Question: I'm using the <URL> and wondering how I can pass in a parameter to resize the percentage font sizes and also hide the text of the second percentage.
'''
<%= pie_chart({"Watched" => 45.9, nil => 54.1}, :library => {:colors => ["#1ac6ff", "#ECECEB"], :legend => 'none', :fontSize => '35px'}) %>
'''
I was referencing <URL> and could hide both percentages by doing 'pieSliceText: 'none'' but couldn't figure out how to have that only apply to the second percentage. the fontSize parameter isn't resizing the font either. any suggestions?
I want the percentage text on the right side in blue side to be bigger, and the percentage text in left side to be hidden.

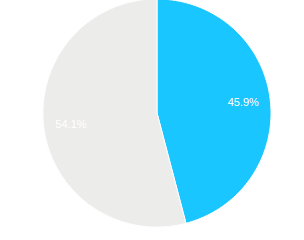
Answer: 'fontSize' has to be specified as a number. Try ':fontSize => 10', ':fontSize => 20', etc, for making the percentage text on the right side in blue side to be bigger.
Doesn't look like it is possible to completely hide one of the percentage text while displaying another one.
The following makes it show the two texts with different fonts. Unfortunately, setting 0 as the font size doesn't work.
'''
<%= pie_chart({"Watched" => 45.9, nil => 54.1},
:library => {
:legend => 'none',
:slices => [
{color: "#1ac6ff", textStyle: {fontSize: 20}},
{color: "#ECECEB", textStyle: {fontSize: 10}}
]
})
%>
'''

You could hide the whole slice by setting the color as 'transparent' as follows:
'''
<%= pie_chart({"Watched" => 45.9, nil => 54.1},
:library => {
colors: ["#1ac6ff", "transparent"],
legend: 'none',
fontSize: 20
})
%>
'''